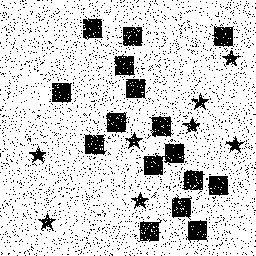
Squares: 16
Triangles: 0
Stars: 8
Total shapes: 24